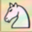
Piece: wN